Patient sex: F
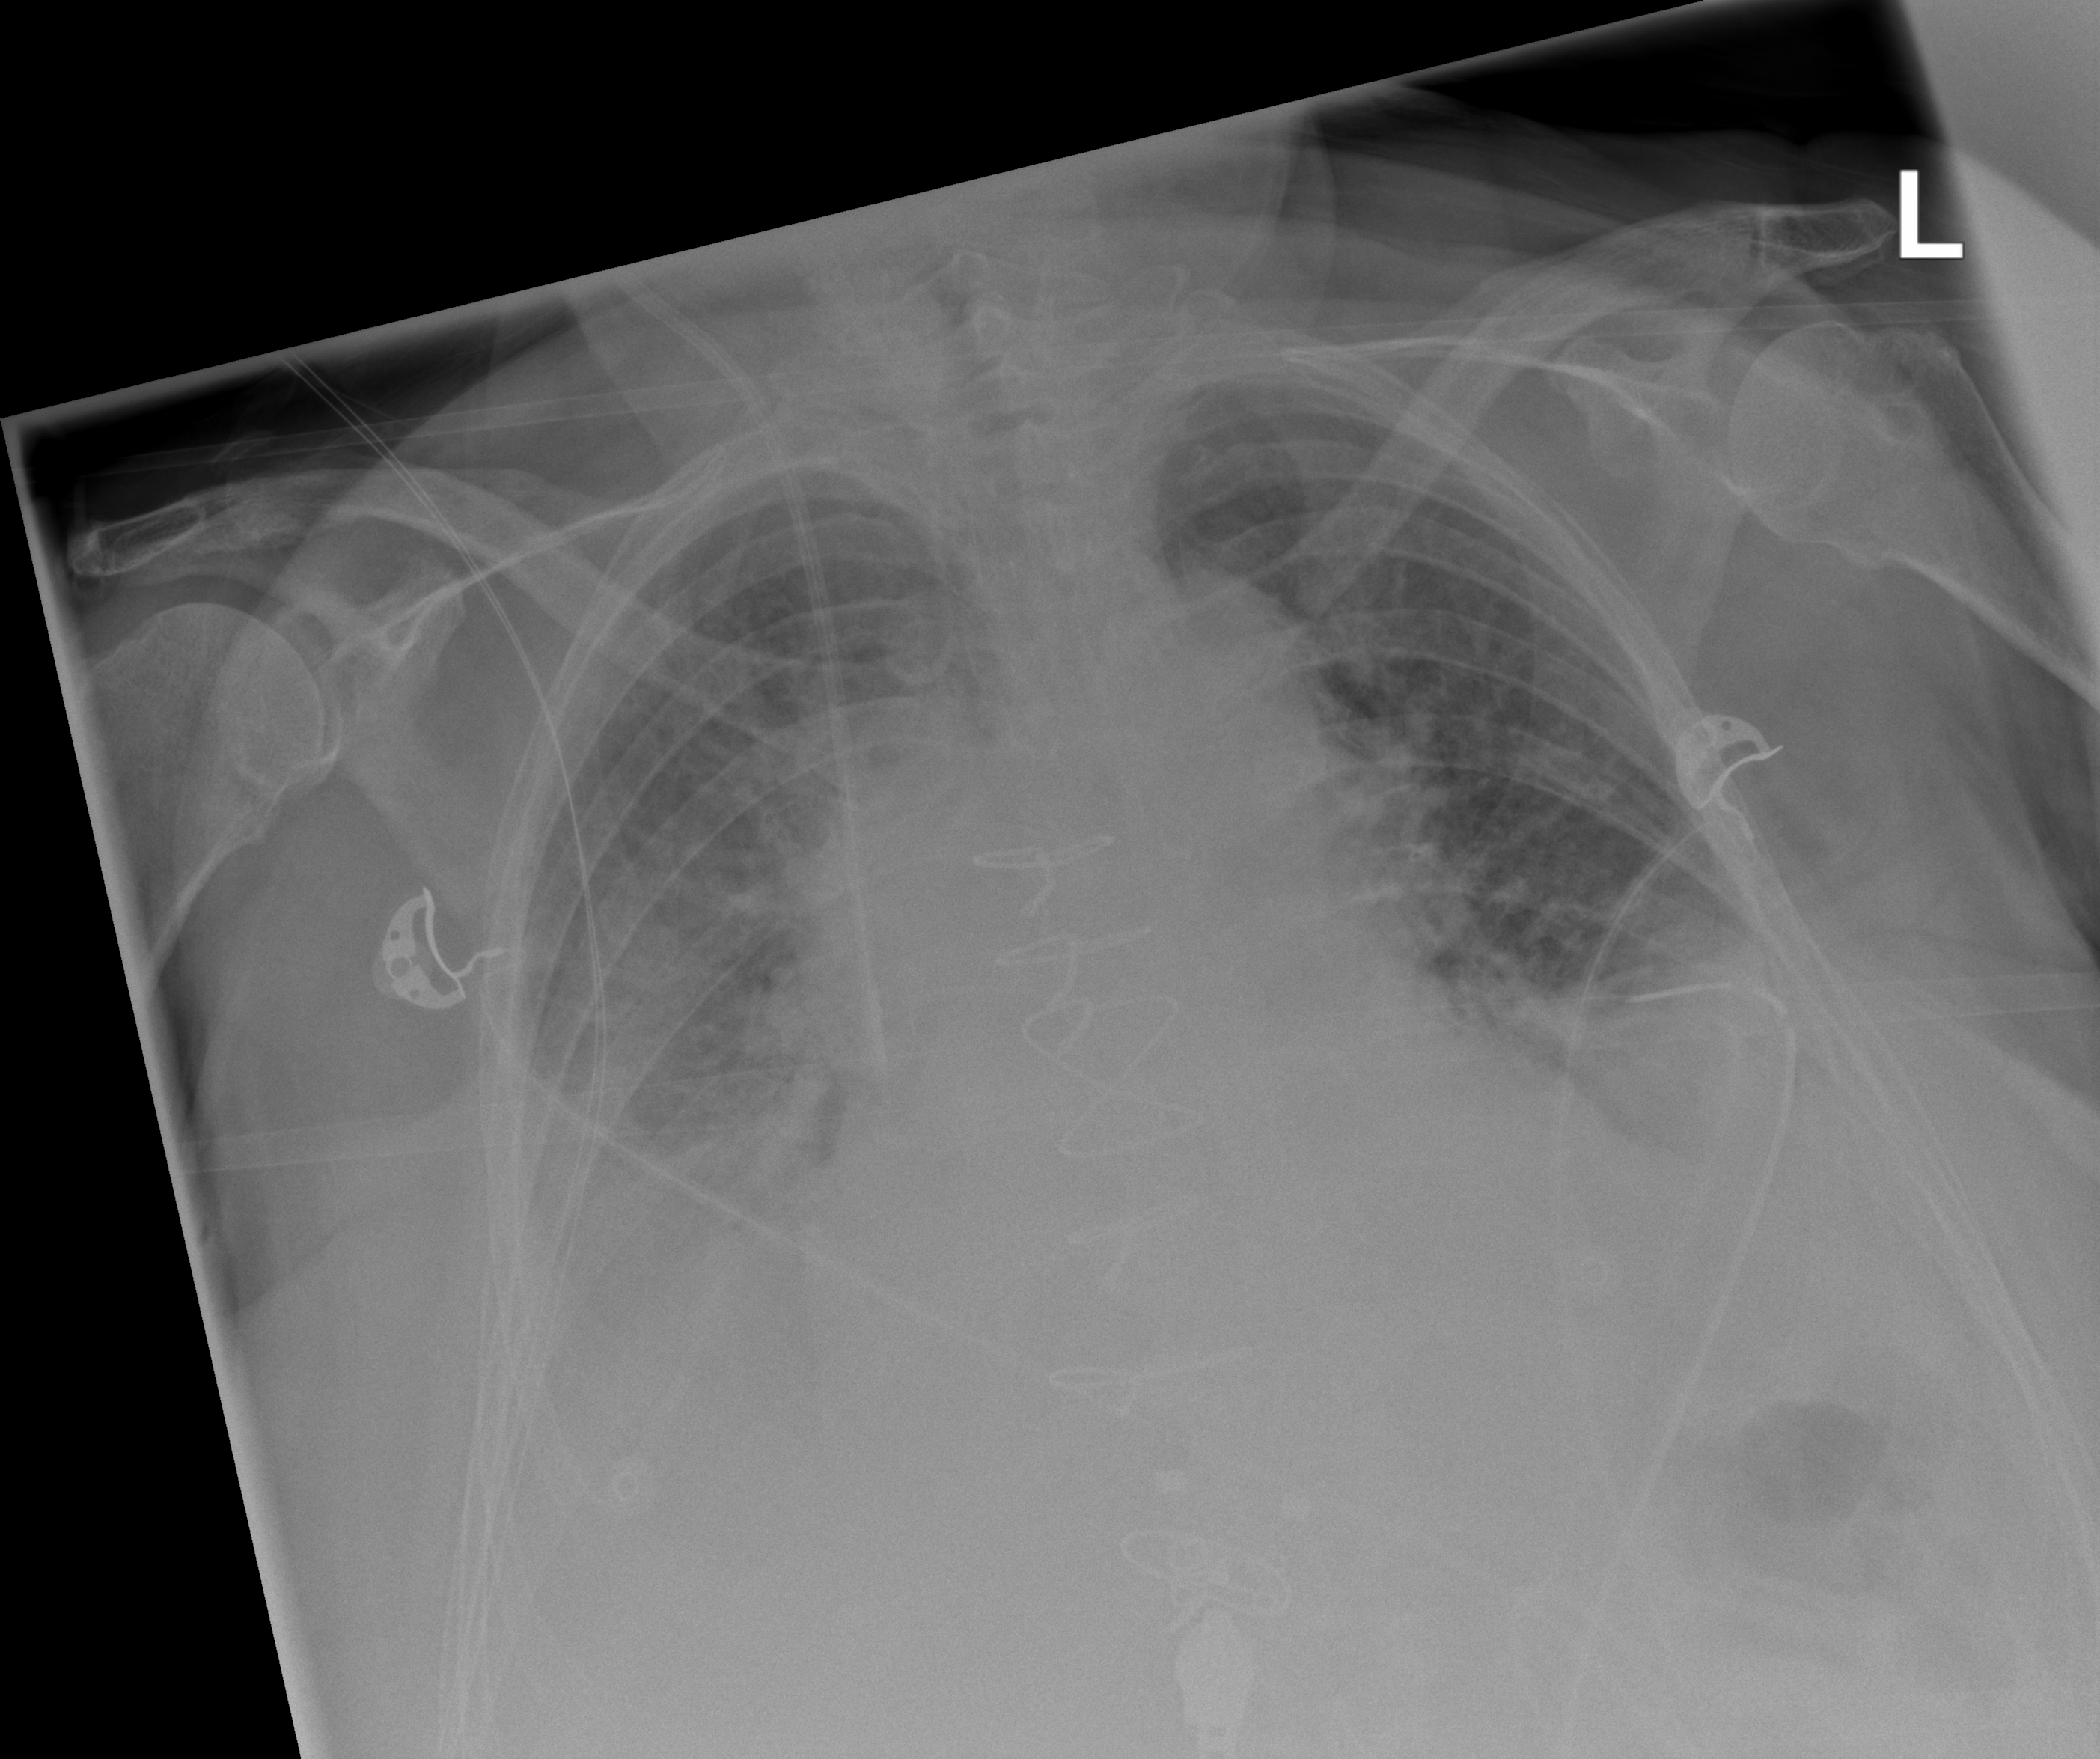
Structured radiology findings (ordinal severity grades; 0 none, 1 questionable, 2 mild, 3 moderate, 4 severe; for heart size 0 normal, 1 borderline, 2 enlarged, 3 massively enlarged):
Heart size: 2
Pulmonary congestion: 3
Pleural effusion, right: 3
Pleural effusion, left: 2
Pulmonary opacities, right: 2
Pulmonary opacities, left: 2
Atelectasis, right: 2
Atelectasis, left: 2